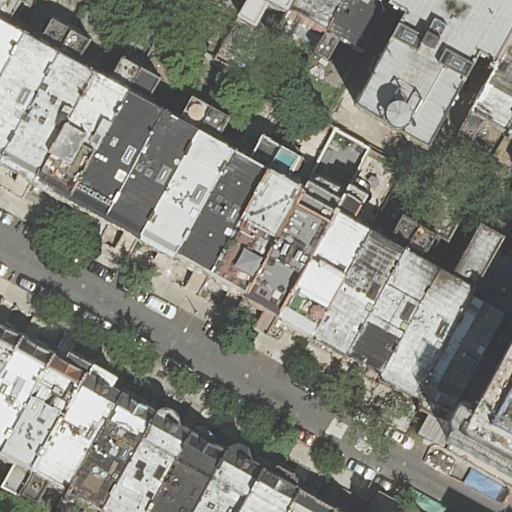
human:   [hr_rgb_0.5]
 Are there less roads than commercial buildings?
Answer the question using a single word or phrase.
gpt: no

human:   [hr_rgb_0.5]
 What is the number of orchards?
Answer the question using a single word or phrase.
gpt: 0

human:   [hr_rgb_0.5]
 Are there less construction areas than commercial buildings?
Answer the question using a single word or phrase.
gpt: no

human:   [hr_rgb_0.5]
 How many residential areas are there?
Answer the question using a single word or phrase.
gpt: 0

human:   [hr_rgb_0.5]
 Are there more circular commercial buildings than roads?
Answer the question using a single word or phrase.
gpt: no

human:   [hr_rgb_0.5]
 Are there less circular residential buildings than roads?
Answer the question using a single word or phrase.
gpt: yes

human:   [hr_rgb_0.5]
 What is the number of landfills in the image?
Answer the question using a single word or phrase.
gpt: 0

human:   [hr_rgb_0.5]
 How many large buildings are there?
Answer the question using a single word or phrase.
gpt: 0

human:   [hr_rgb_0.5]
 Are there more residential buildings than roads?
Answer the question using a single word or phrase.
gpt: yes

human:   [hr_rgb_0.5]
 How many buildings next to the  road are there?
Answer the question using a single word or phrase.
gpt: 33

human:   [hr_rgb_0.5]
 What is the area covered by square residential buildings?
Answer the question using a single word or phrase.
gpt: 0m2

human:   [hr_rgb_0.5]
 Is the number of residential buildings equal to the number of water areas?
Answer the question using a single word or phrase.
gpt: no

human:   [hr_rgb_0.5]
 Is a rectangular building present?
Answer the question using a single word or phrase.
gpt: yes

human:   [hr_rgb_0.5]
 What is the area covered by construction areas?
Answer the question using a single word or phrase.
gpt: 0m2

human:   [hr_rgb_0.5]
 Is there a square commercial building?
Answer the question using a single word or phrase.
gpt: no

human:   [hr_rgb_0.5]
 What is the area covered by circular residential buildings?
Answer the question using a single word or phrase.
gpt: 0m2

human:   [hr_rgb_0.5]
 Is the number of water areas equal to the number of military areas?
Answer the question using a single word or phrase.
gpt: yes

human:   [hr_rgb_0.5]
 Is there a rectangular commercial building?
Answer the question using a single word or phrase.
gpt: no

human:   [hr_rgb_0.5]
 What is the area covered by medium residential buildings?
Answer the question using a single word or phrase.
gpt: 4323m2

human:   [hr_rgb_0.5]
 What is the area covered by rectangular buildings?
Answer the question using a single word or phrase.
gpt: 2747m2

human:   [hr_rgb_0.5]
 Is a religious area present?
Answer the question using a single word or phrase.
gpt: no

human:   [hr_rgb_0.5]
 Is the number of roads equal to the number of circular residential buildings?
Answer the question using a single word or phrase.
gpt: no

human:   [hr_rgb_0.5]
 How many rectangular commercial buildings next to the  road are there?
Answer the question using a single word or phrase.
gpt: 0

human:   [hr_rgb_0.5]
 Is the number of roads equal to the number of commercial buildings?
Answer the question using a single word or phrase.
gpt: no

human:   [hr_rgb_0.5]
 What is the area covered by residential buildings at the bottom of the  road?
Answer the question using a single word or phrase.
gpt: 843m2

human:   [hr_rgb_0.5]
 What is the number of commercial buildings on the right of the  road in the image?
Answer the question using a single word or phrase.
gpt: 0

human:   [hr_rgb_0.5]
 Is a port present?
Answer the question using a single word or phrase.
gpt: no

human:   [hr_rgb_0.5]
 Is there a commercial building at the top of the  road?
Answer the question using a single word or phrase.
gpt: no

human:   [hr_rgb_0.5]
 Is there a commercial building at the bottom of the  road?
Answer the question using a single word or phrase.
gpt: no

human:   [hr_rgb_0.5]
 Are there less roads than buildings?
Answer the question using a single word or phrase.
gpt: yes

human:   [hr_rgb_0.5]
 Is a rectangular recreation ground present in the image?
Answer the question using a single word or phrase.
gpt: no

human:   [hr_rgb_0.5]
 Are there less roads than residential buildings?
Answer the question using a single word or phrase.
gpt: yes

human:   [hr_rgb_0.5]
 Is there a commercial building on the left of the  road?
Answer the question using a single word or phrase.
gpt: no

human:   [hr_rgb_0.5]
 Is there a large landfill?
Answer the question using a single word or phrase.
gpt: no

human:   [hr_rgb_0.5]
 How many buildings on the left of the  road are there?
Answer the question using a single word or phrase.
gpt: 15

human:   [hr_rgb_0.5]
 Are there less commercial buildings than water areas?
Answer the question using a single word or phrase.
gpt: no